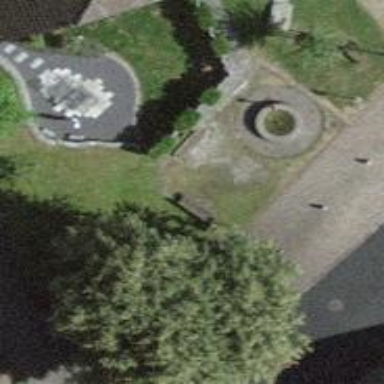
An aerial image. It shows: Bench for seating.